Question: In access I want a single form which can input data into a junction table. The relationships are as follows.
One table has plant names and basic information on the plants, another table has soil moisture content and another table has county names in which certain plants may be found. One plant may be found in many counties and many plants may be found in one county. Same goes for moisture. Thus, this database needs to many to many relationships. How can I make a form which takes a 'plantID' as well as the counties and moistures of that plant and forms an entry in the junction table? Am I approaching this problem in an appropriate way?

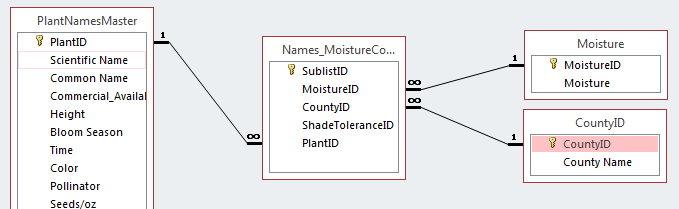
Answer: Assuming that you only need to add records to the junction table from this form, build a form bound to the junction table.
If you use the wizard, your new form should list each field as a textbox.
For each field that is a foreign key, change the textbox to a combobox. Use the row source property to pull the information from that field's devoted table where the PK resides.
So for example, 'MoistureID' will become a combobox whose row source would be:
'''
SELECT MoistureID, Moisture
FROM Moisture;
'''
The ID field will then be the output of the combobox but will display the Moisture field when the list opens. You can hide the ID field from the user by changing the "column width" property to '0";1"' but make sure the "column count" property = 2.
Then you can change the form's data entry property to "yes" to hide the existing junction records from the view of the form.
In form view, choose your plant ID and other selections and once you tab past the end of the form's tab order, your junction record should append to the junction table and the form's controls should clear.
If you need to add records to other tables from this form then you will need to build an unbound form and handle the appends using macros or VBA.